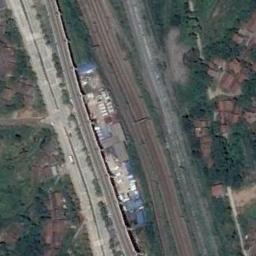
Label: railway